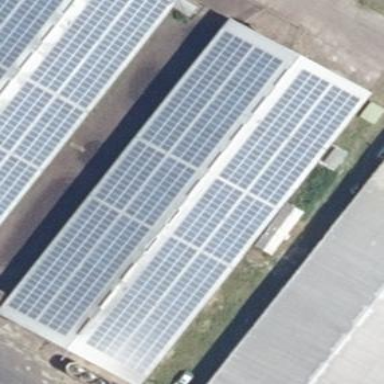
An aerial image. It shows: Small solar photovoltaic panel generator inside building.